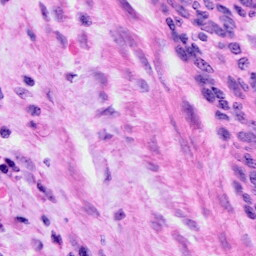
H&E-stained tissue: Cervix